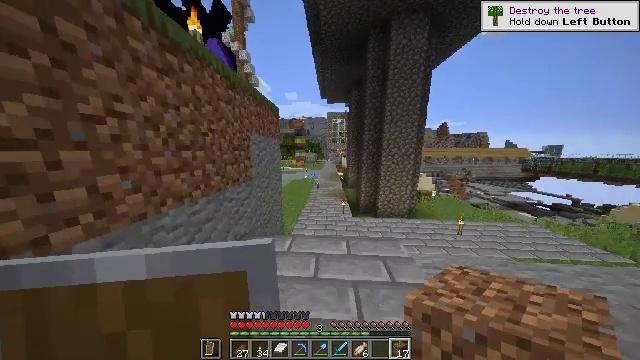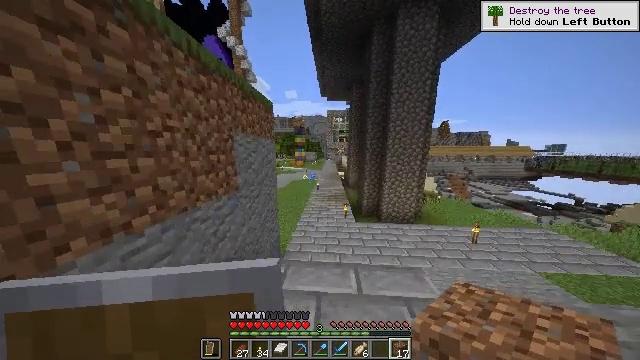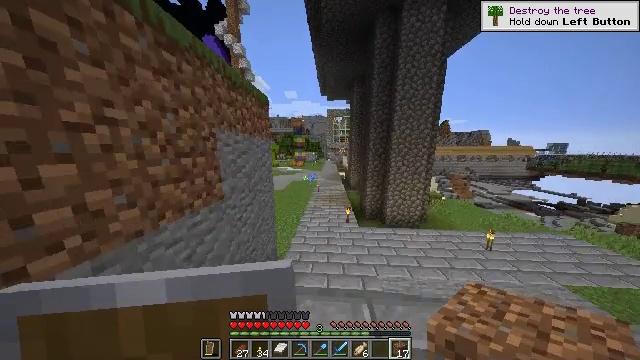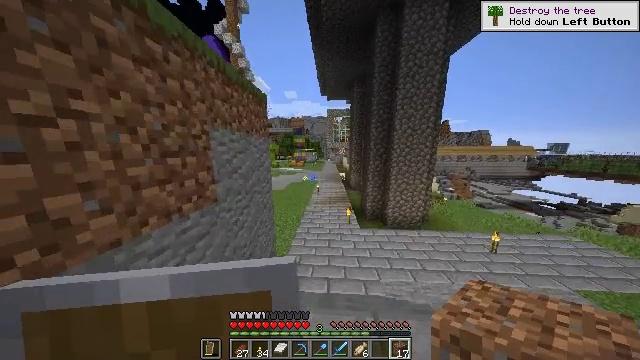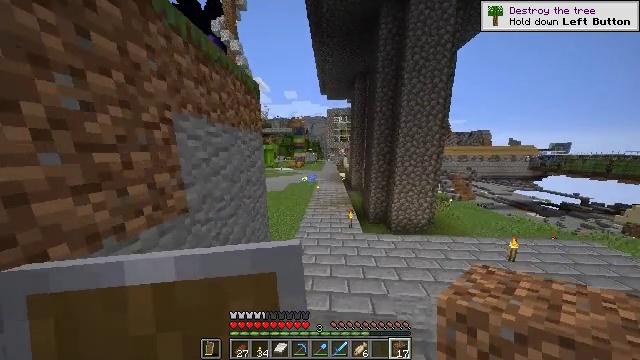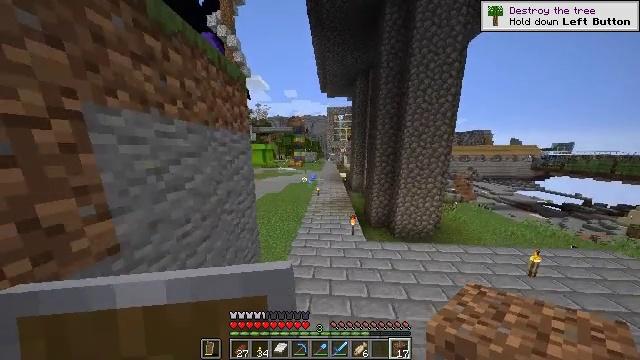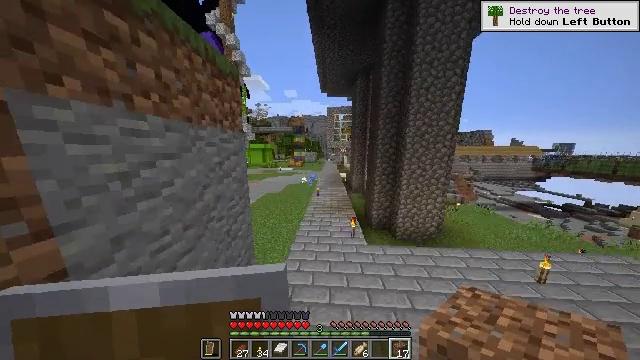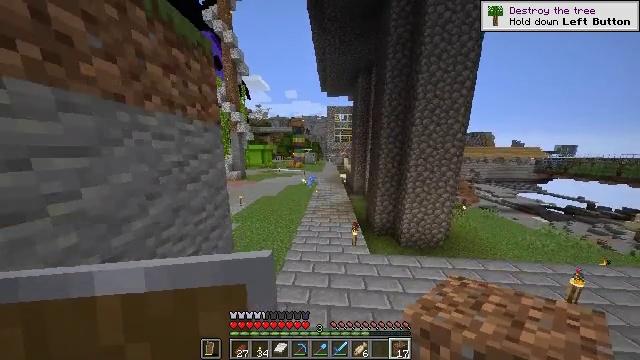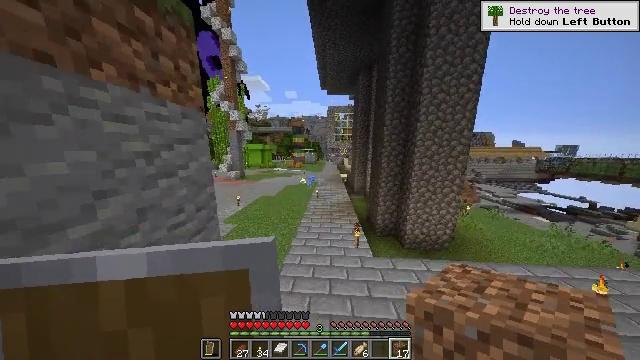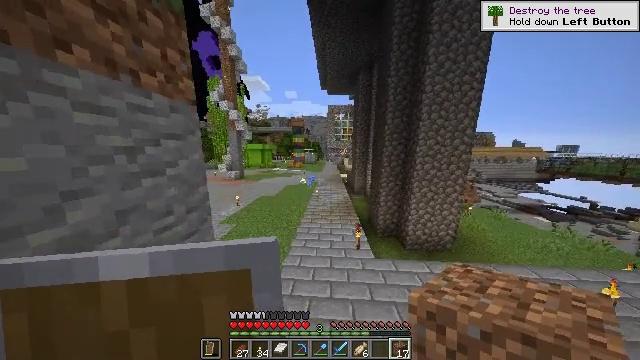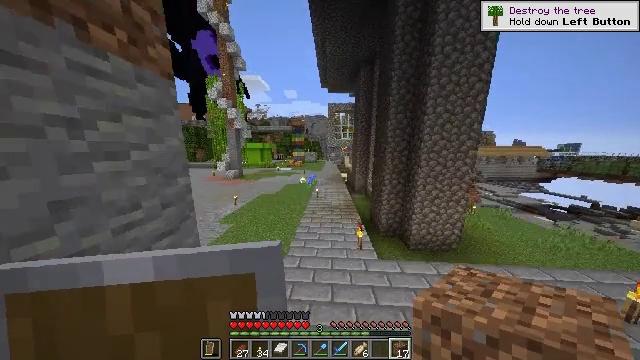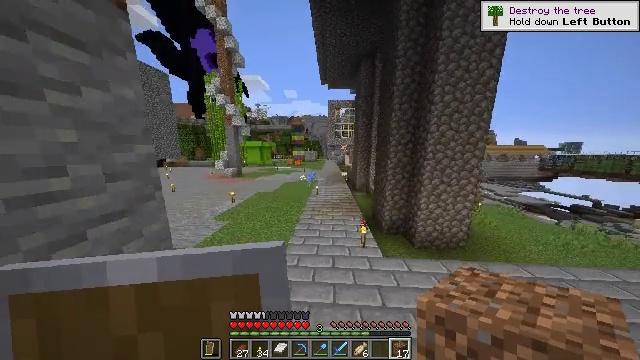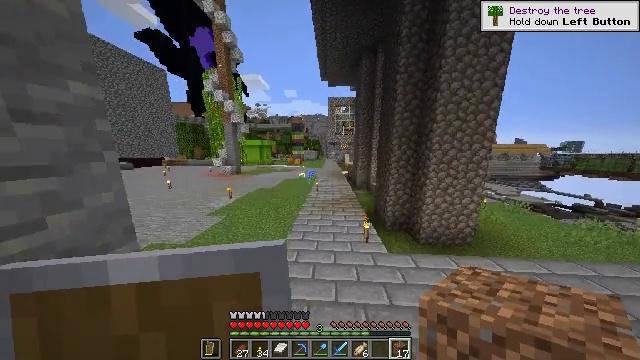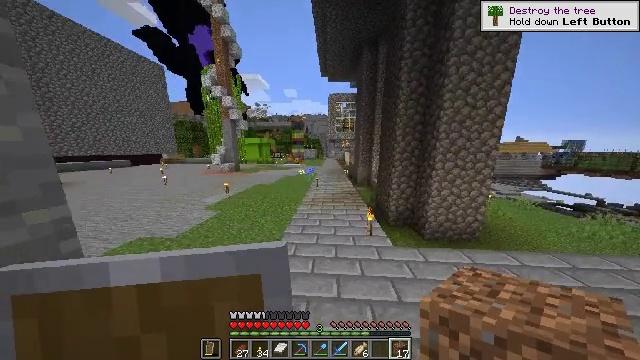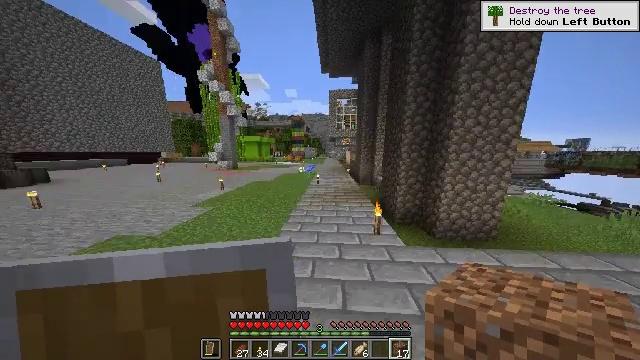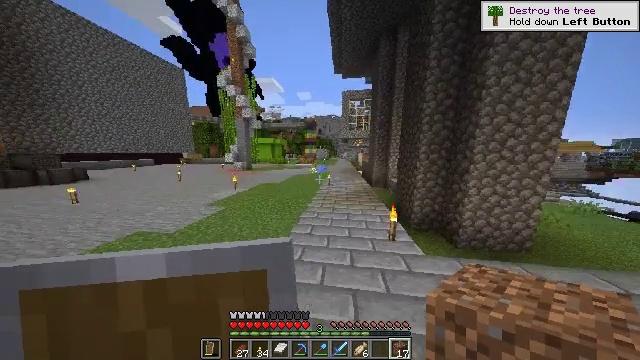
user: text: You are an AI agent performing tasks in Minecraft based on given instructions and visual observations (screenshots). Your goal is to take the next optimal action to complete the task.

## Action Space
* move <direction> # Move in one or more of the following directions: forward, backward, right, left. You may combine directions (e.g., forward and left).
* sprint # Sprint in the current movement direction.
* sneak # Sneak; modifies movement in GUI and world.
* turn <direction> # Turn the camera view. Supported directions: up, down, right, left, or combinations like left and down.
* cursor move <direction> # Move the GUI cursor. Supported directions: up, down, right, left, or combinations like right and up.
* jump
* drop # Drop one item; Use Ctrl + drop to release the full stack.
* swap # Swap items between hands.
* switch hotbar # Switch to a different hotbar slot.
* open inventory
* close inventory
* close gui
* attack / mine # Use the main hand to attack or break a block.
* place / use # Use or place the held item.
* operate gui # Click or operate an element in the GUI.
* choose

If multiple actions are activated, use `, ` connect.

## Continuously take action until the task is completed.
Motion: motion action
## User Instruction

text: Harvest the iron block.
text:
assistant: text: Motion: move forward
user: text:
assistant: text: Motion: move forward
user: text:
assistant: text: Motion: move forward
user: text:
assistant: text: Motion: move forward
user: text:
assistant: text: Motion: move forward
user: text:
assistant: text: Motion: move forward
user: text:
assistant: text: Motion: move forward
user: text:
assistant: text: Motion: move forward
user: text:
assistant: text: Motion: move forward
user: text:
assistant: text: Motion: move forward
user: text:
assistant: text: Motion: move forward
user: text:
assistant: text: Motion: move forward
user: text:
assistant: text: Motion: move forward
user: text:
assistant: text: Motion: move forward
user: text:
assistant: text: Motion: move forward, turn left
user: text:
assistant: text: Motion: move forward, turn left
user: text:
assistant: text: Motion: move forward, turn left
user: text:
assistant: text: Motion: move forward, turn left and up
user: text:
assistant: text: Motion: move forward, turn left, jump
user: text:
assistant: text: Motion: move forward, jump
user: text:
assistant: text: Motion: move forward, jump
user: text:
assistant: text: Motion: move forward, turn left and up, jump
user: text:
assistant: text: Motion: move forward, turn up, jump
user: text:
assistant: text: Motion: move forward, turn up, jump
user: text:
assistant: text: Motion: move forward, turn up, jump
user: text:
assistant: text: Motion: move forward, turn up, jump
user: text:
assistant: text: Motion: move forward, jump
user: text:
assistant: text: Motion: move forward, turn up, jump
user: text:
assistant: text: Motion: move forward, turn up, jump
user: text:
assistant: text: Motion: move forward, turn up, jump